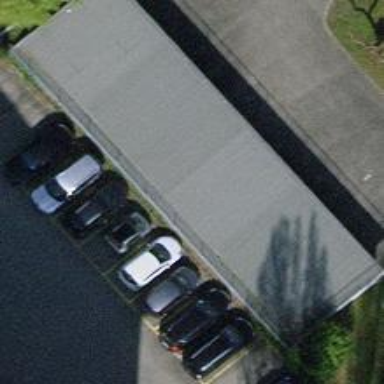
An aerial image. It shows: Group of garages.